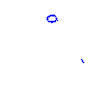
Particle: proton